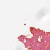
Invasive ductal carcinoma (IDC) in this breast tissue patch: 0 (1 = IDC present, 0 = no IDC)